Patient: sex F, age 71
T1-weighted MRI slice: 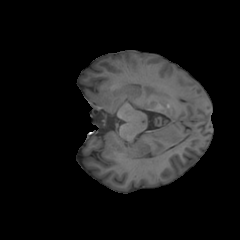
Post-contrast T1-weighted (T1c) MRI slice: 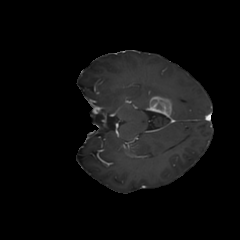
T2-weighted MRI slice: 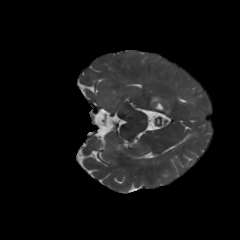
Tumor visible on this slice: yes
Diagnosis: Glioblastoma, IDH-wildtype
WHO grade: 4